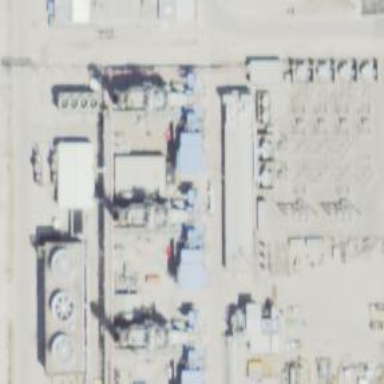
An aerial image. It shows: Gas turbine generator is in use.